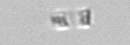
Label: Chaetoceros